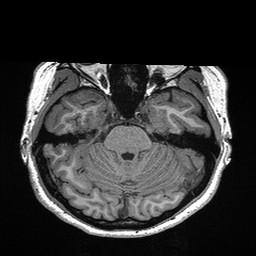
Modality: T1w
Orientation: coronal
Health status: healthy
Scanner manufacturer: siemens
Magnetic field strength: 3 T
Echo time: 0.00298 s